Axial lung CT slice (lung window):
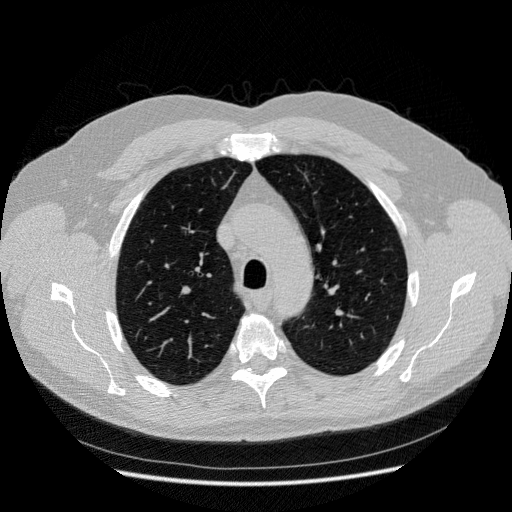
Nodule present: no